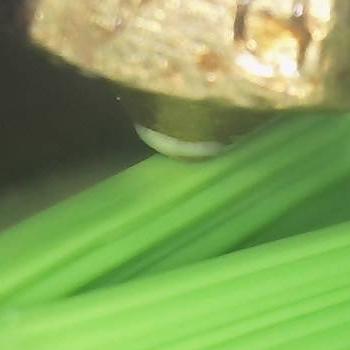
Flow rate: 118%